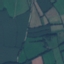
Land use / land cover: Pasture